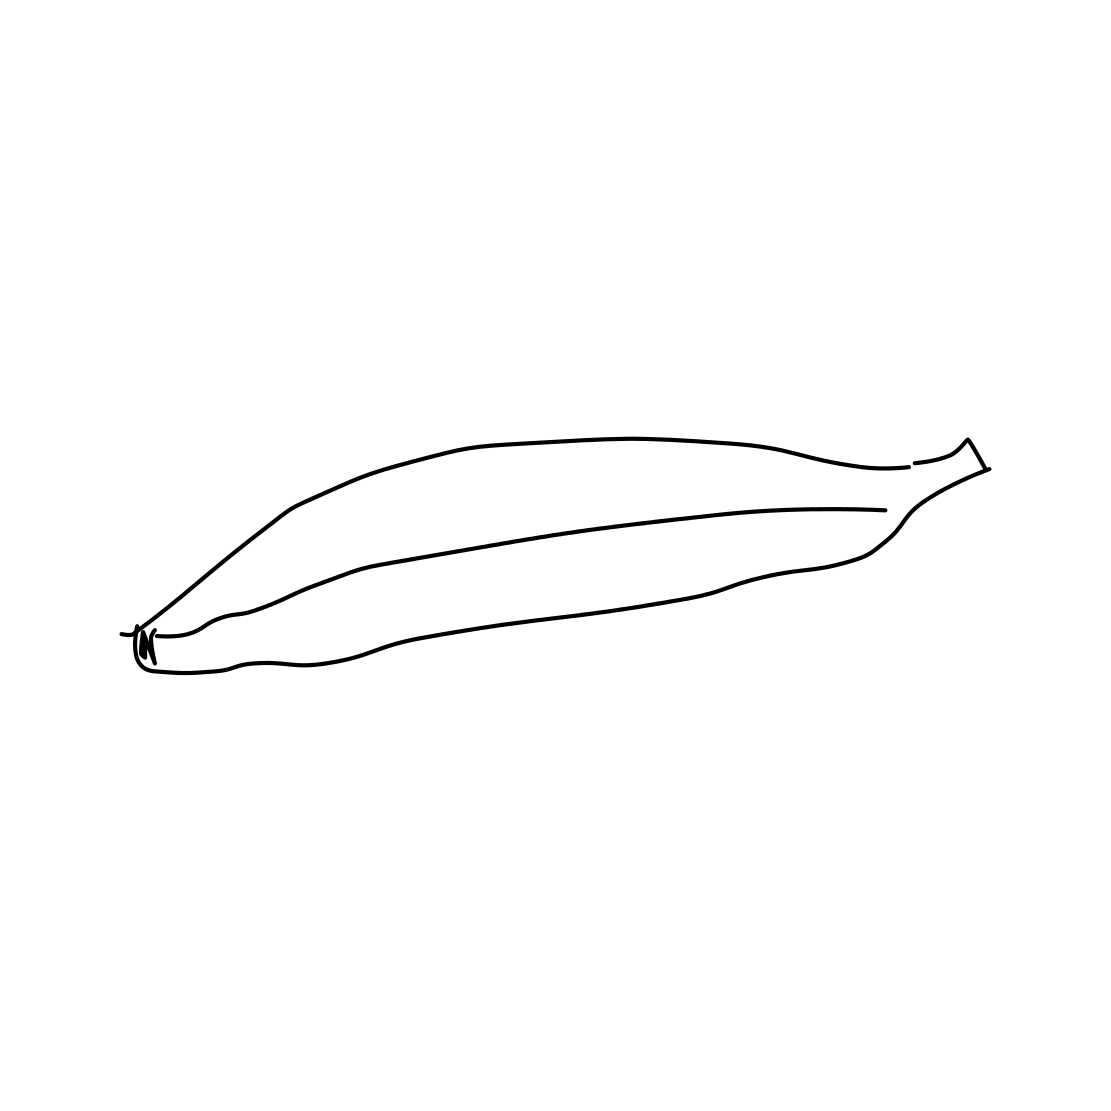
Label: banana